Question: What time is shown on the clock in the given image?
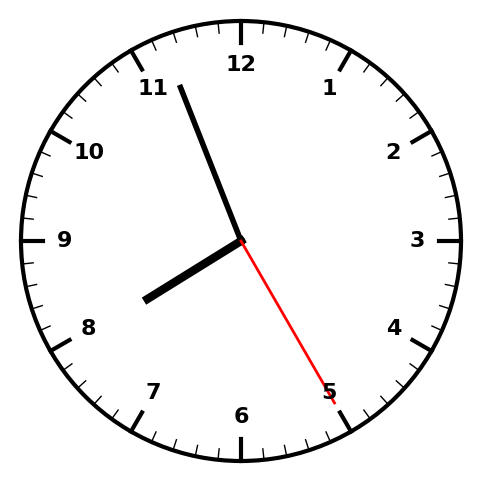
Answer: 07:56:25